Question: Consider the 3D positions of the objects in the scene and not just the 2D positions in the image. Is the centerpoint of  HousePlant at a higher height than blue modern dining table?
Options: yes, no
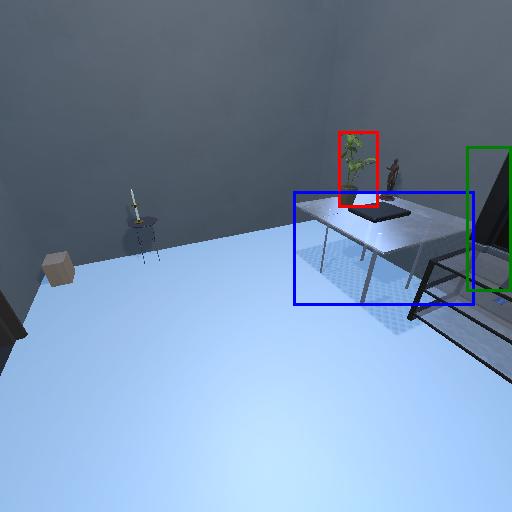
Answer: yes